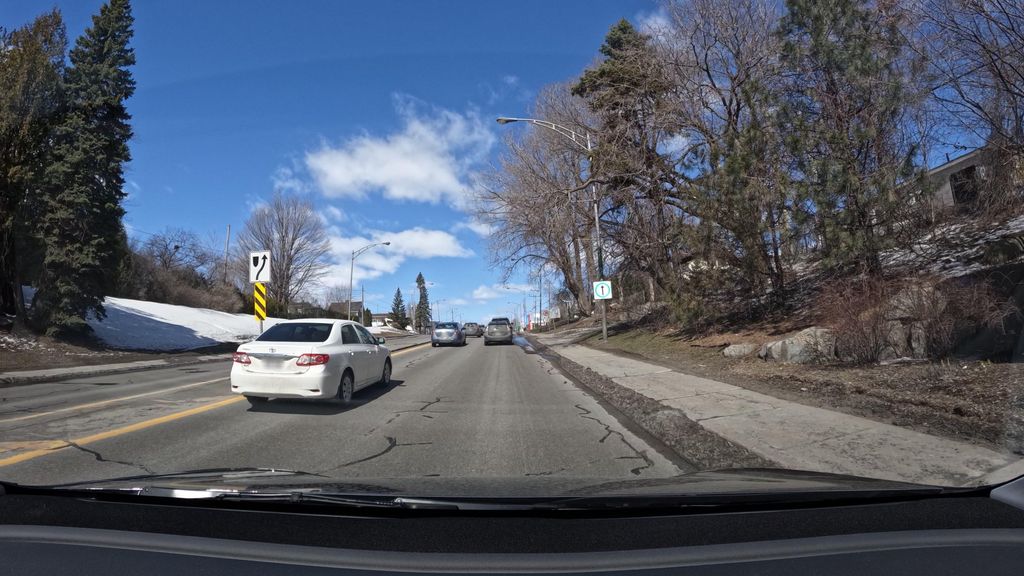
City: montreal